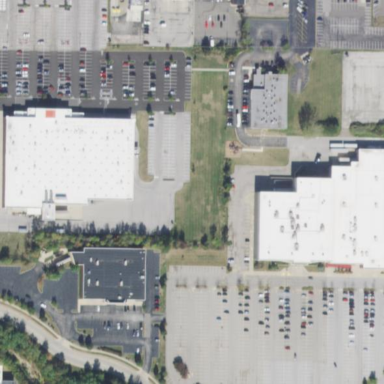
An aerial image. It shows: Retail area.